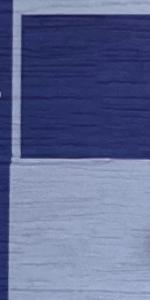
Label: Empty